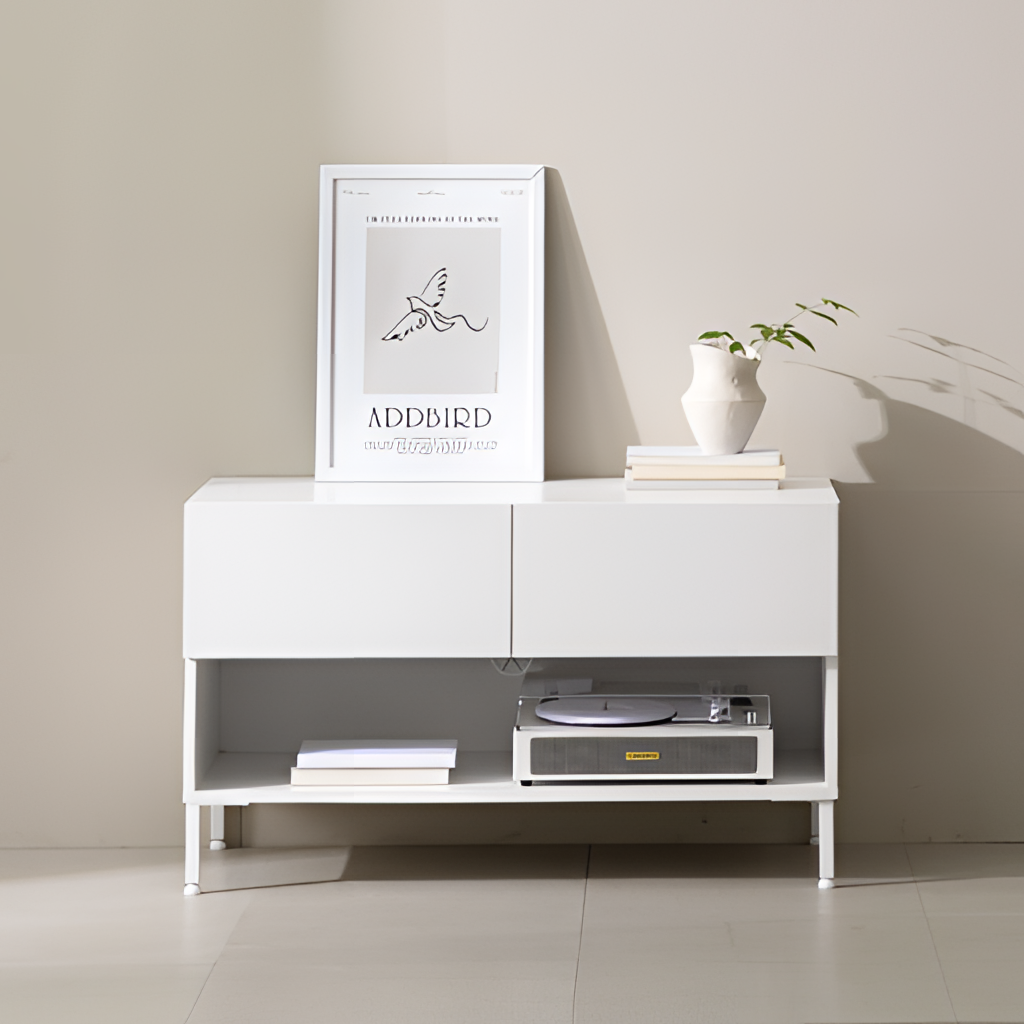
living room, white wood cabinet, tile flooring, with large square pattern, paint wallpaper, with solid pattern, minimalist